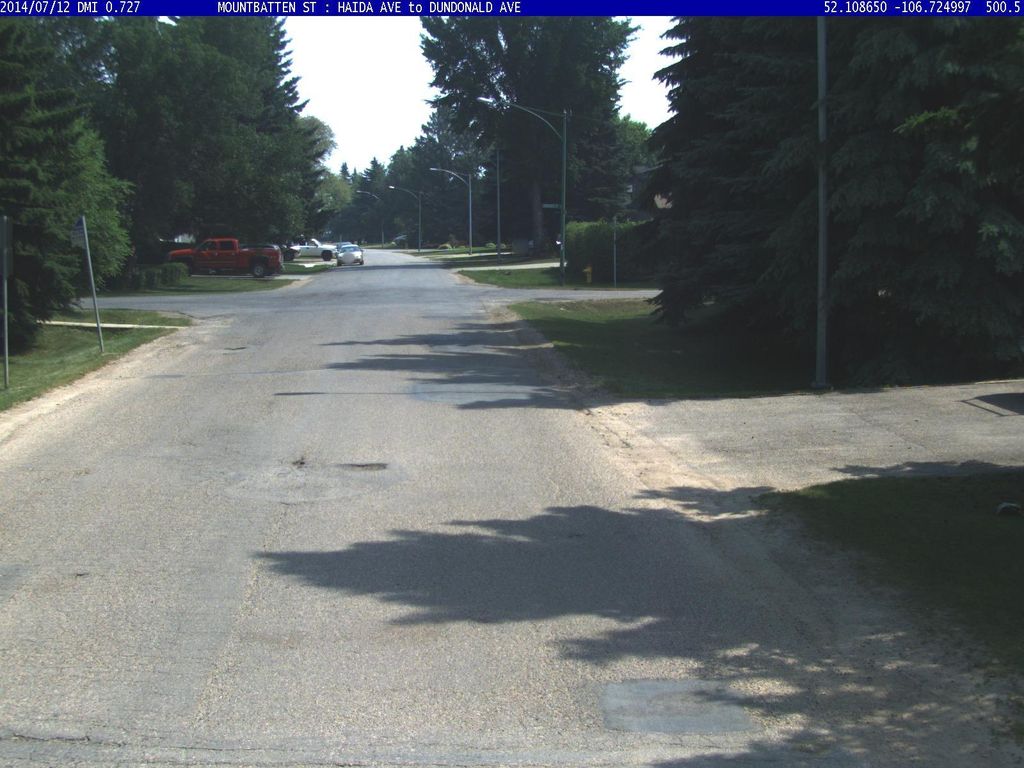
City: saskatoon